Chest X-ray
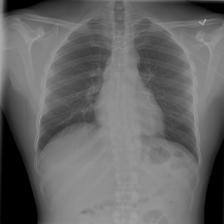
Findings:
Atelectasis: negative
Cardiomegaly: negative
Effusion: negative
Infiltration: negative
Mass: negative
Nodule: negative
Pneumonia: negative
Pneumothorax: negative
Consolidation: negative
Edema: negative
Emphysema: negative
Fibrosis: negative
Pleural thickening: negative
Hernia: negative